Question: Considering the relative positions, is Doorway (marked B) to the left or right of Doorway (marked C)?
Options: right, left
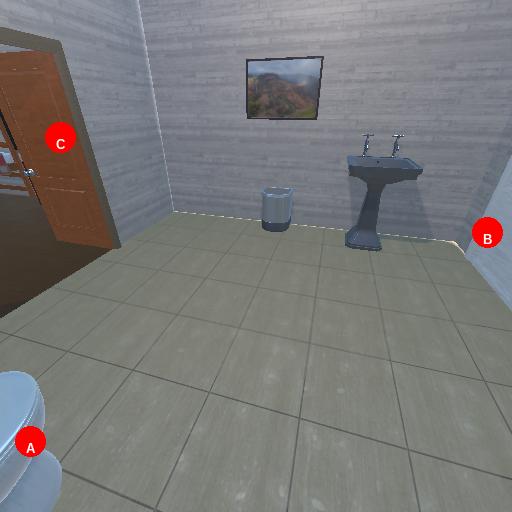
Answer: right